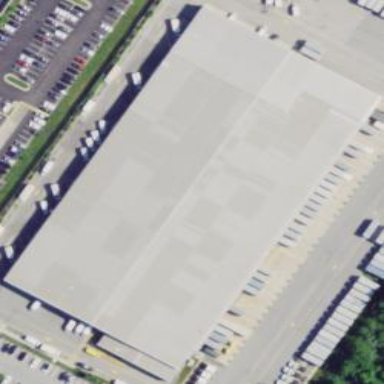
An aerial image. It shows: Commercial building.